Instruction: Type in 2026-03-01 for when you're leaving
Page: home
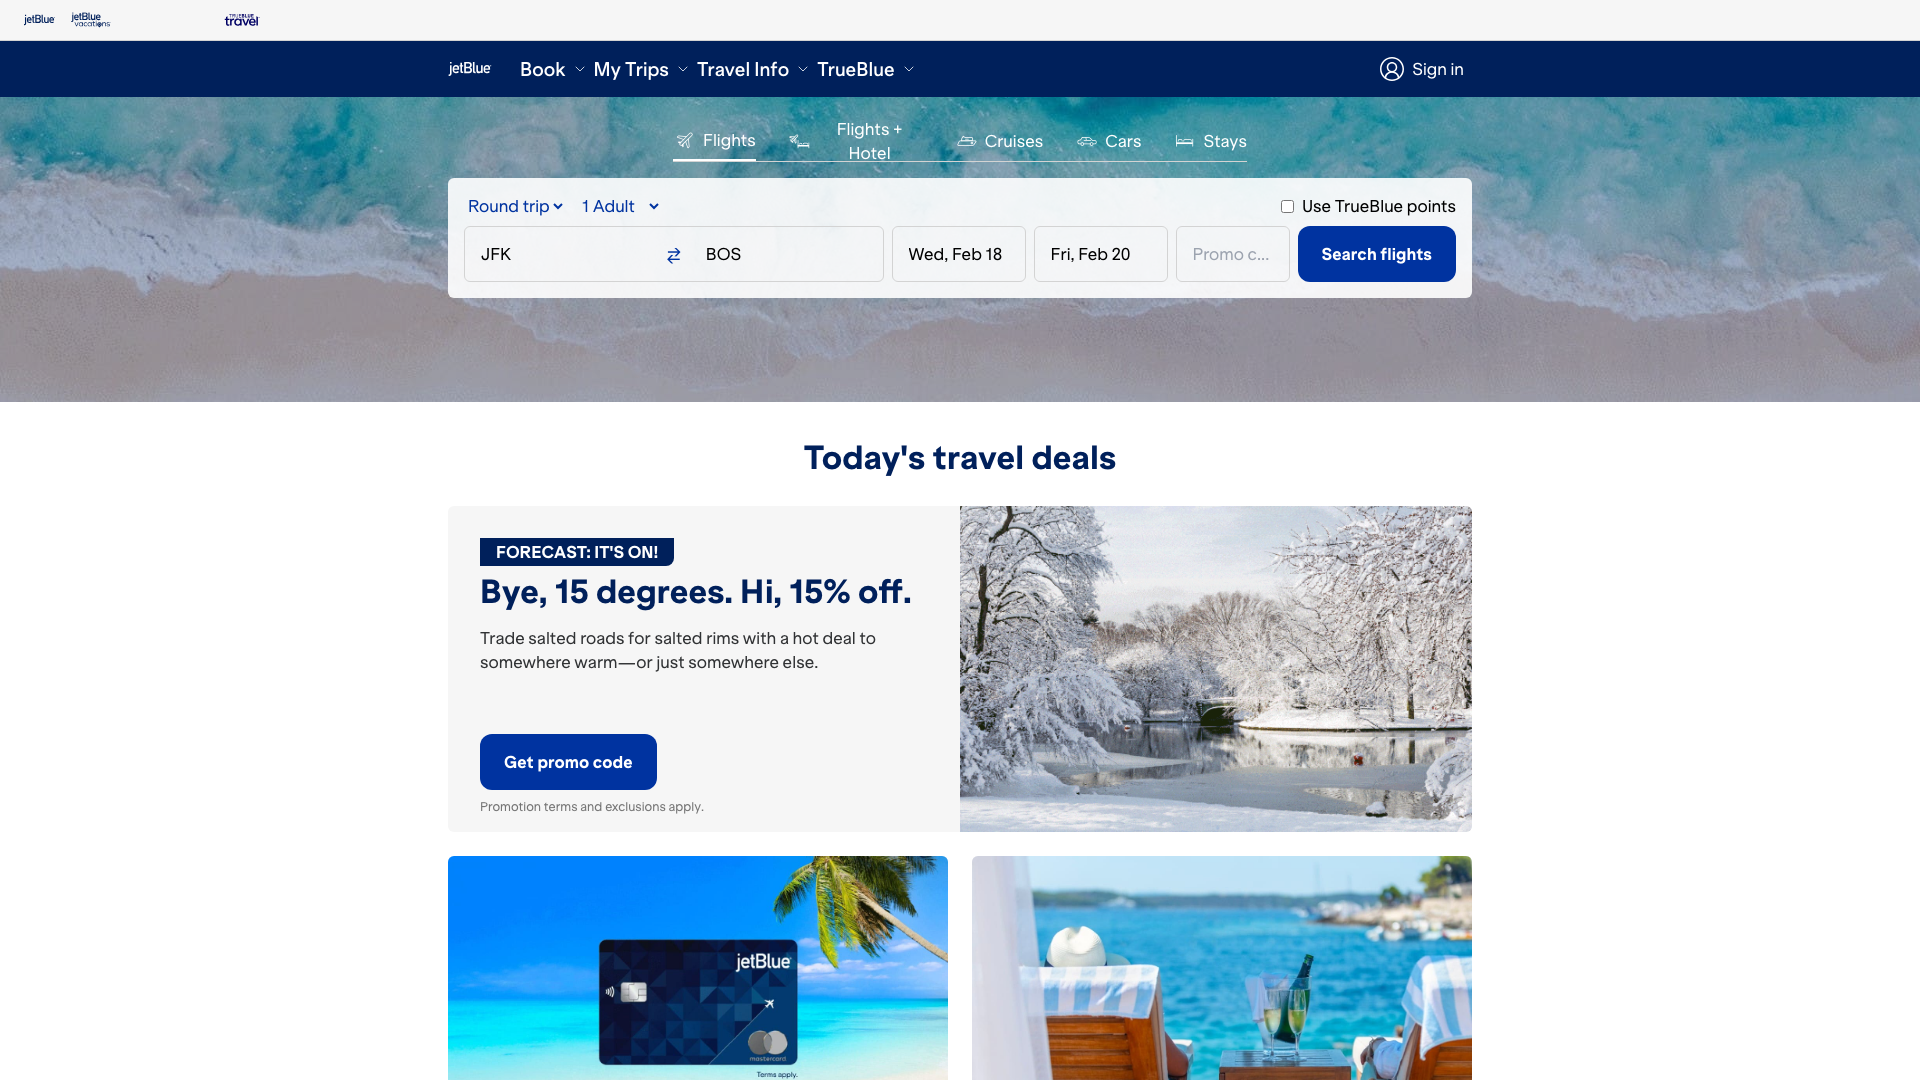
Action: type